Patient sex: F
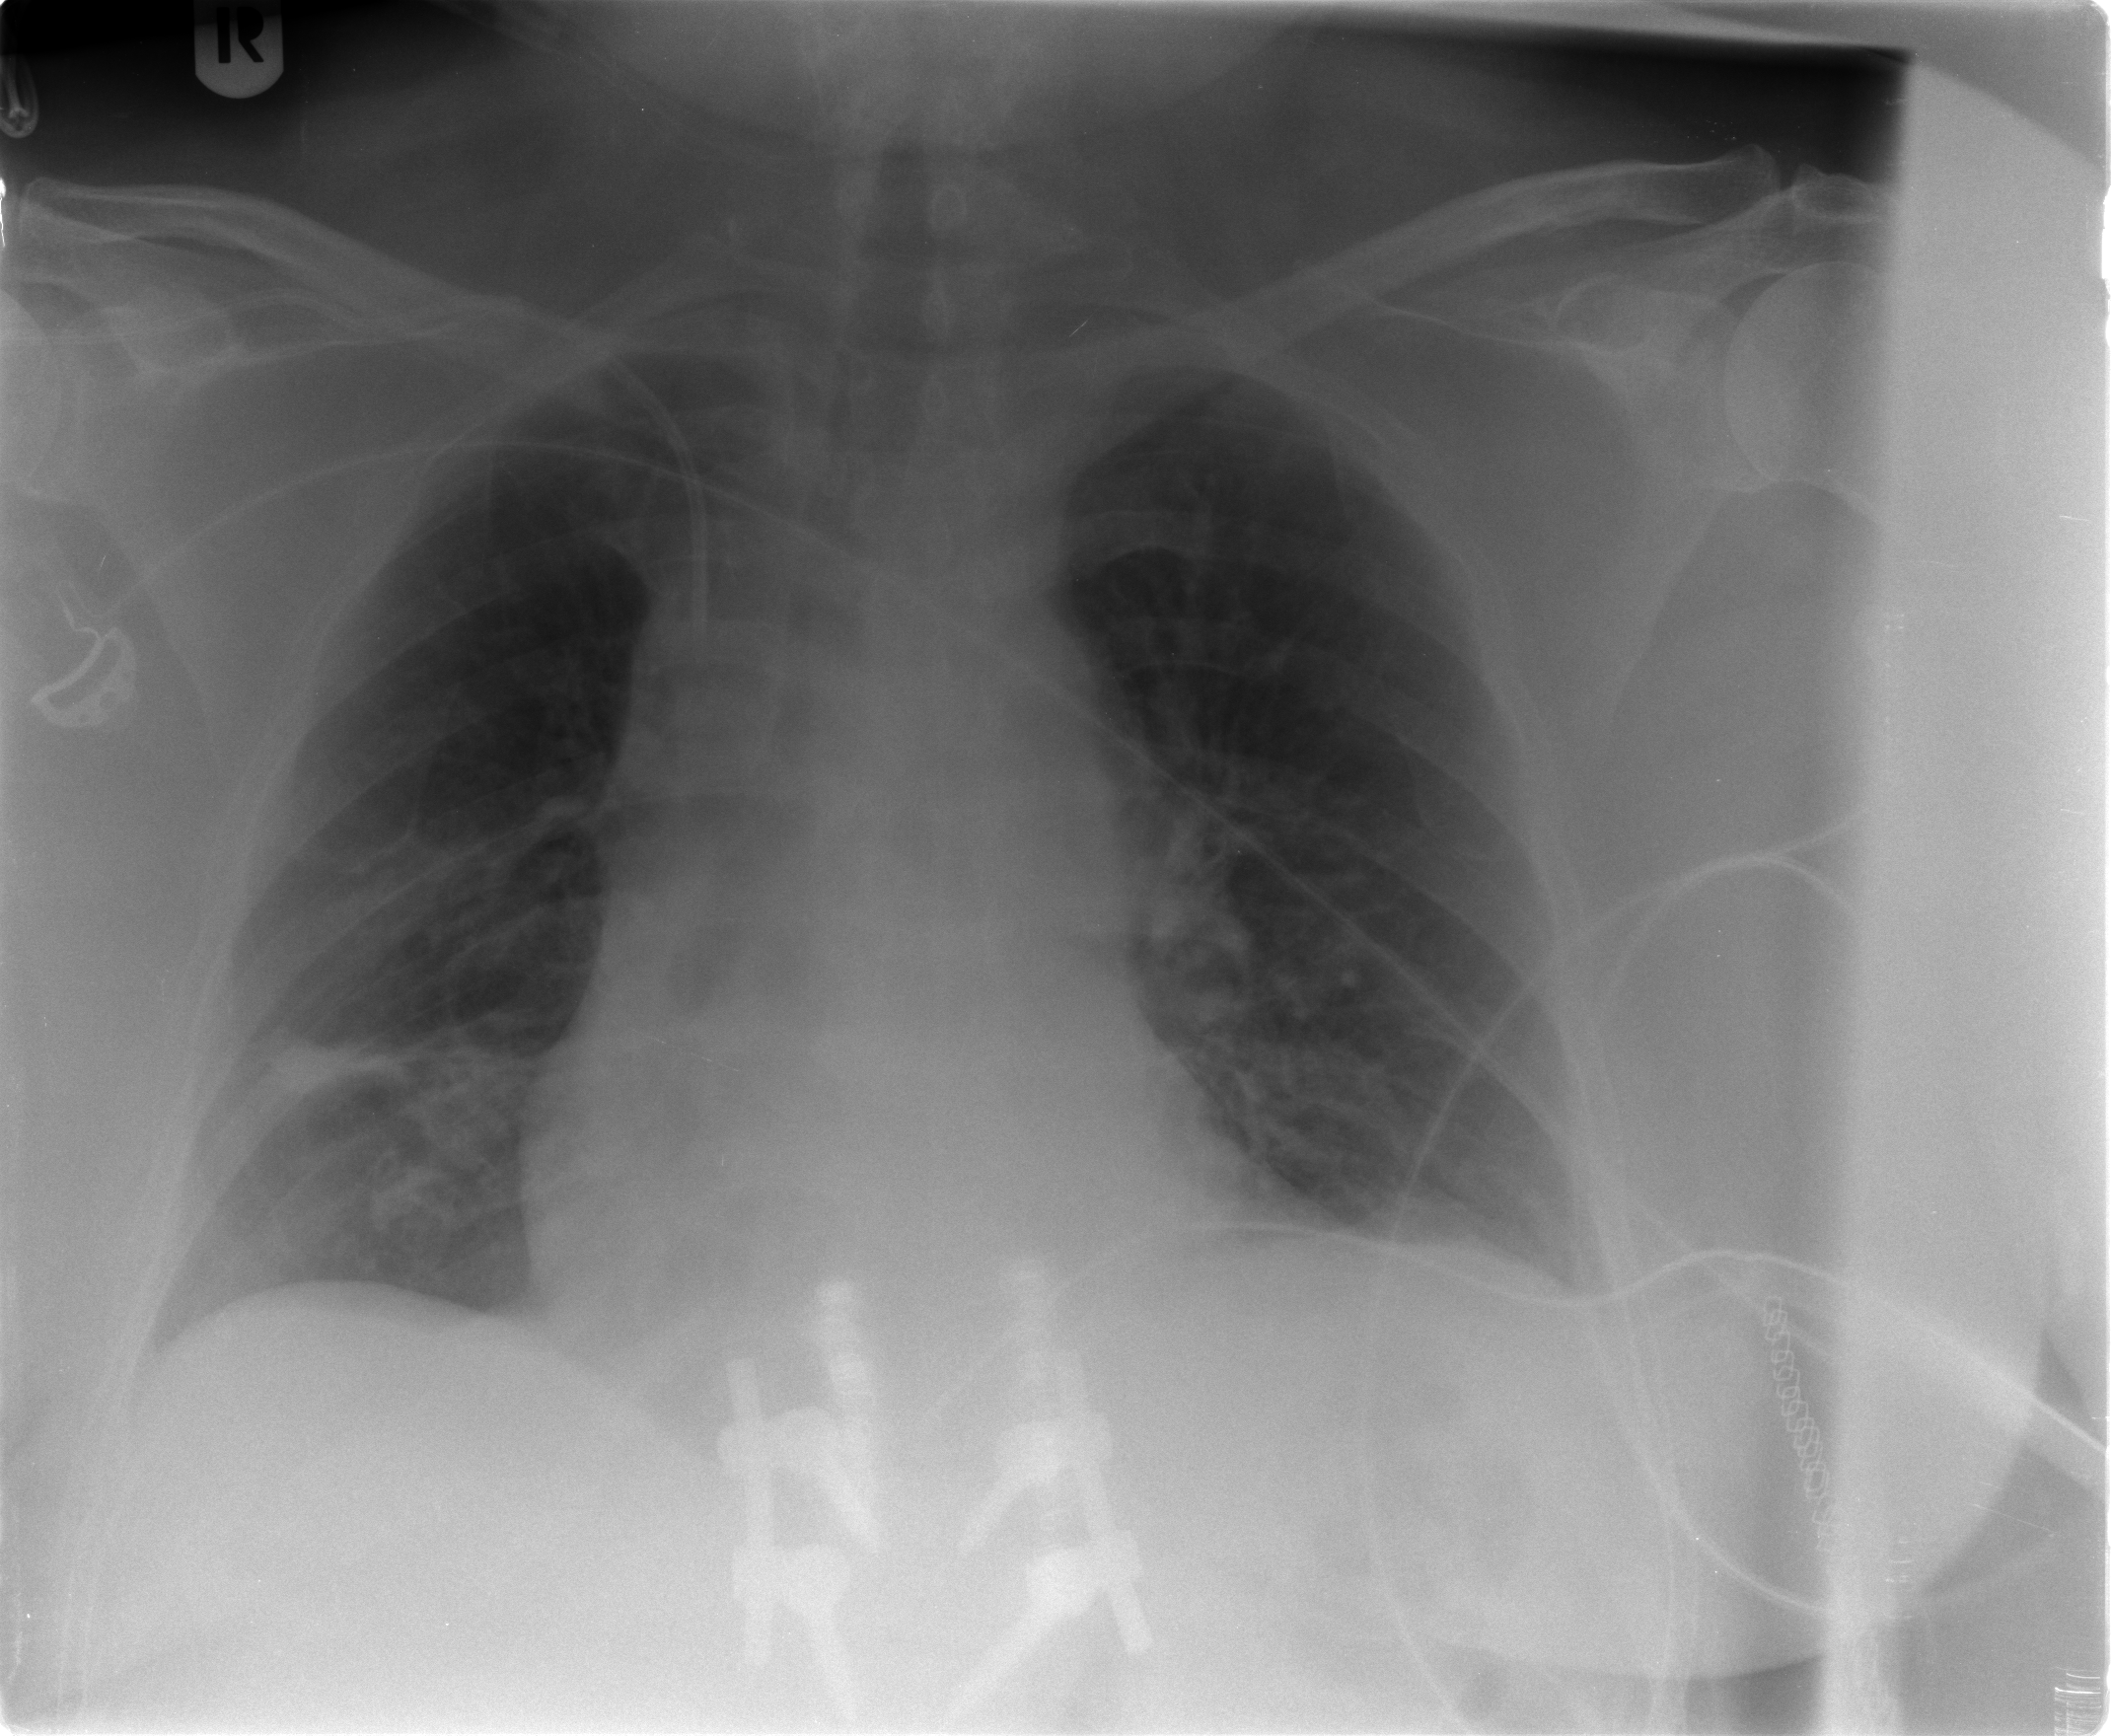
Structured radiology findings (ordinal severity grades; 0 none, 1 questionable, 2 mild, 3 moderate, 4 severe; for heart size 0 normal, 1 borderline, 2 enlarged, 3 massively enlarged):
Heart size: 0
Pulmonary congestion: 0
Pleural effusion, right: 0
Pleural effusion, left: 1
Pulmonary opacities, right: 0
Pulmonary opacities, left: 0
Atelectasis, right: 2
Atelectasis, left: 0